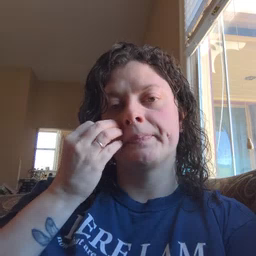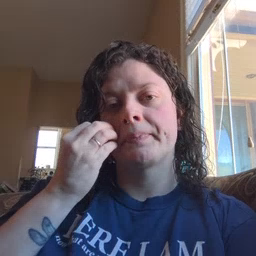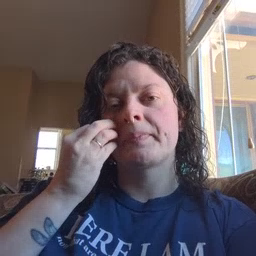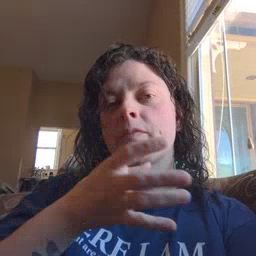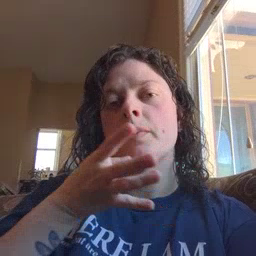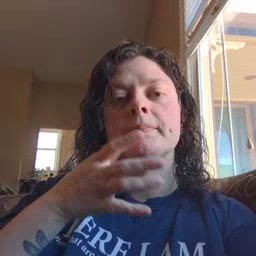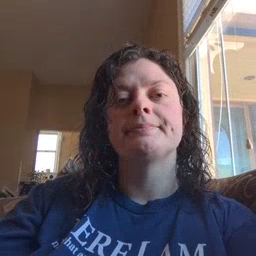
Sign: farm